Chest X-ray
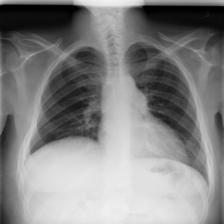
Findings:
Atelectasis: negative
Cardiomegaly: negative
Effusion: negative
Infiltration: negative
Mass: negative
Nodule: negative
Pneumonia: negative
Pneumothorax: negative
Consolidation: negative
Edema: negative
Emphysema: negative
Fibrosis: negative
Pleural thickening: negative
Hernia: negative